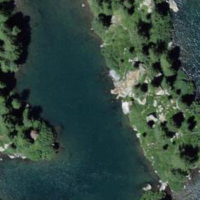
EUNIS habitat code: 31
Species observed at this site:
Lonicera caerulea